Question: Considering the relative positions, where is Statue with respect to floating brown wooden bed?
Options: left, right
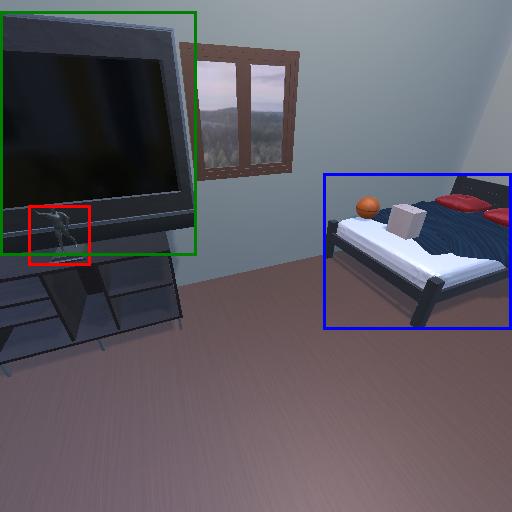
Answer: left